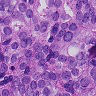
Metastatic tissue present: yes